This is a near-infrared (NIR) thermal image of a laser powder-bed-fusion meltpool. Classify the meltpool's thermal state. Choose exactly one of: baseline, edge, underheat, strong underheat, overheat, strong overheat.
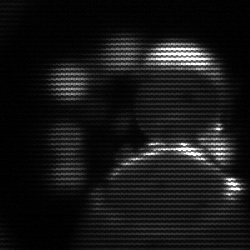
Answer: edge